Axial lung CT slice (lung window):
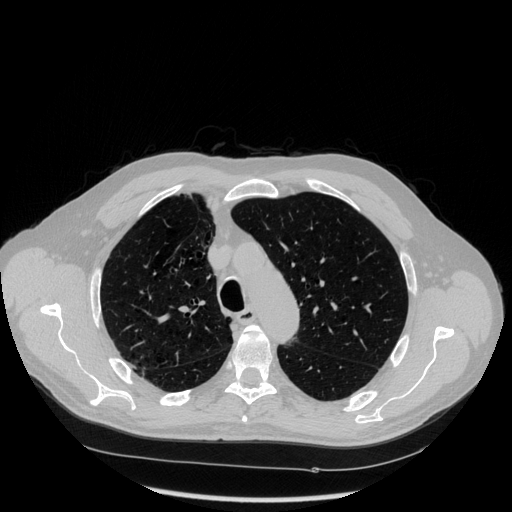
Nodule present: no